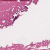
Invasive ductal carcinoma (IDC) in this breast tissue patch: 0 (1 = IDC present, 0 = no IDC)